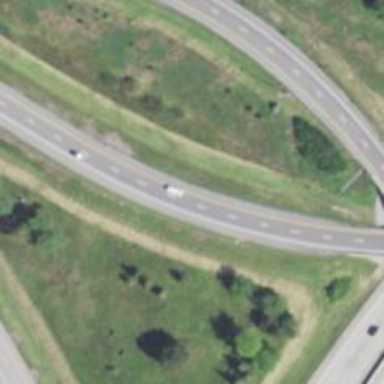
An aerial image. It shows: Asphalt motorway link with embankment.